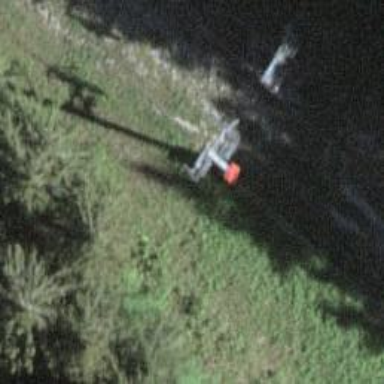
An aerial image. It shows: Pylon used for aerialway.